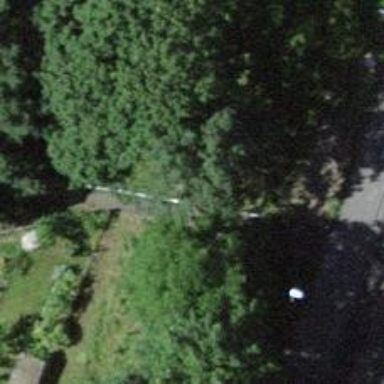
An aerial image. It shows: Set of steps on the road.